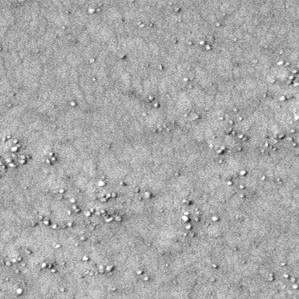
Label: frost